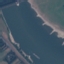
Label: River